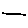
Label: line